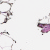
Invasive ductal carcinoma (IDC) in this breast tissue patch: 0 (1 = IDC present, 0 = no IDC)